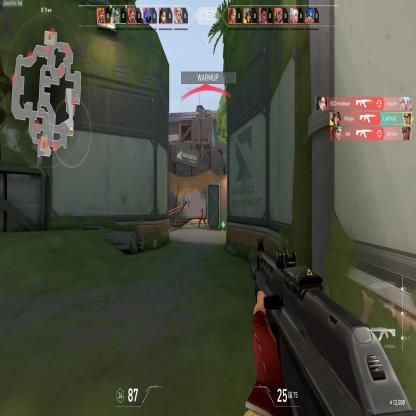
Label: enemy